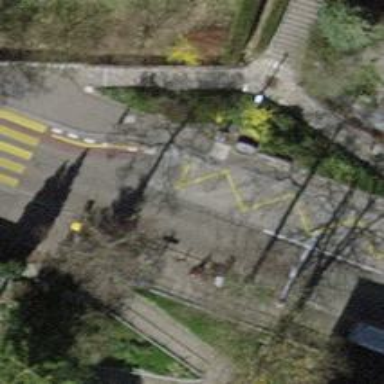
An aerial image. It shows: Bus stop with platform for public transport.